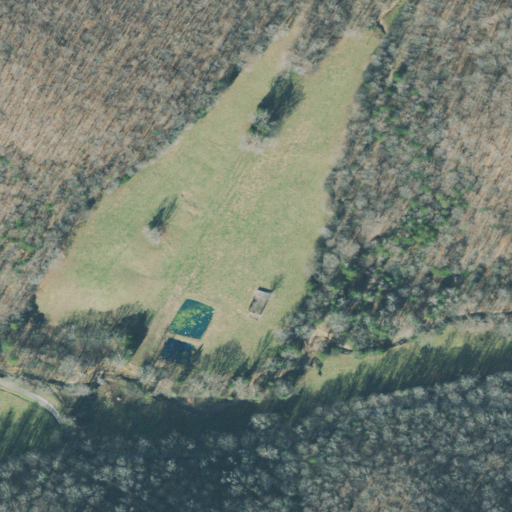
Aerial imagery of valley in Tennessee named Deaton Hollow containing deciduous forest, pasture, open development, mixed forest, and low intensity development